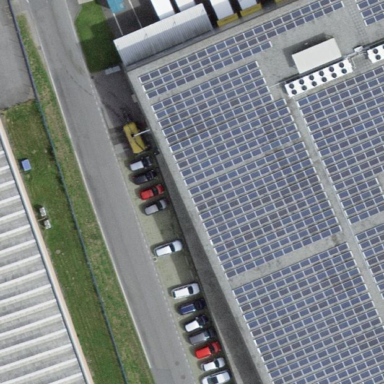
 consisting of solar photovoltaic panels."